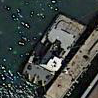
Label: civil